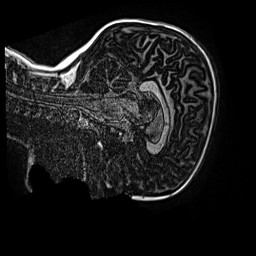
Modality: MP2RAGE
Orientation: sagittal
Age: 11
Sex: female
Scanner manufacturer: siemens
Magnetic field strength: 3 T
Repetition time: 4 s
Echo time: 0.00299 s